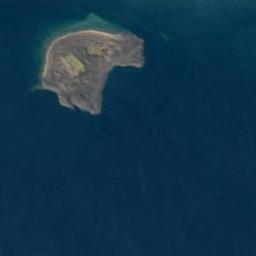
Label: island